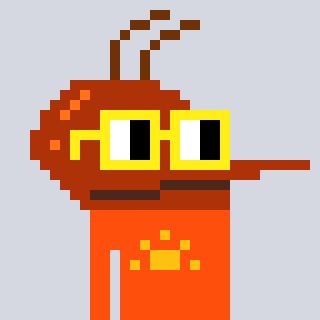
a pixel art character with square yellow glasses, a mosquito-shaped head and a orange-colored body on a cool background